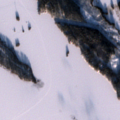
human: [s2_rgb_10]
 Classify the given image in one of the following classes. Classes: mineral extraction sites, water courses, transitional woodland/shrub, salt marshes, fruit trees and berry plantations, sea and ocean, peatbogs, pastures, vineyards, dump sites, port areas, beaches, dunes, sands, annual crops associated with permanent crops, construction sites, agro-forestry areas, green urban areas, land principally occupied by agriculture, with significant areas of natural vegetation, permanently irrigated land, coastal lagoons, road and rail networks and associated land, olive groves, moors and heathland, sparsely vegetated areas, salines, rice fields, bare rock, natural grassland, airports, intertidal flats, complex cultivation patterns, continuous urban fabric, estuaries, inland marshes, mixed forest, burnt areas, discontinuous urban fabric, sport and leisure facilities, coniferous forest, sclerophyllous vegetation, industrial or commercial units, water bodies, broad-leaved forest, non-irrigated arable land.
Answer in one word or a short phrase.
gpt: coniferous forest, mixed forest, water bodies